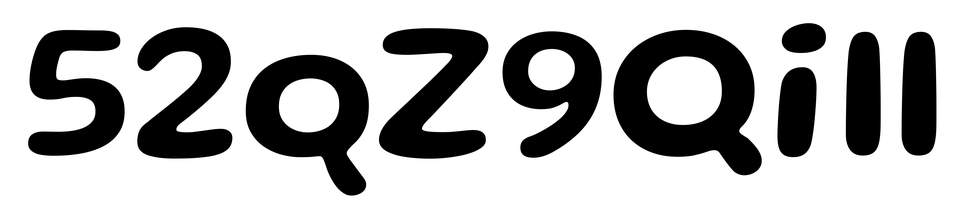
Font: Gluten_Medium